Interaction volume radius: 10 \u00c5
Interaction volume height: 30 \u00c5
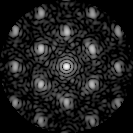
Disorder parameter: 0.3118